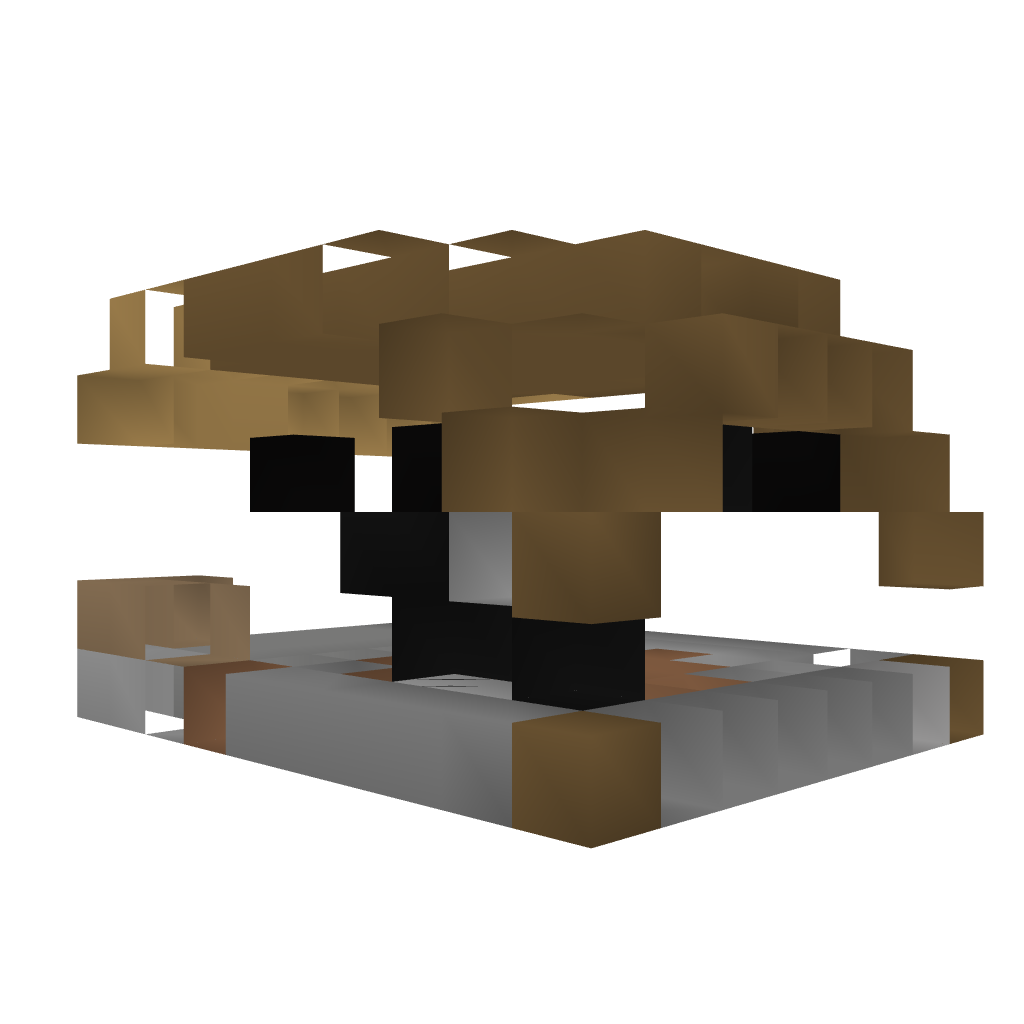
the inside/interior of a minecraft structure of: Farm - Cocoa